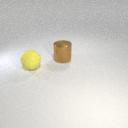
large brown metal cylinder to the right of large yellow rubber sphere